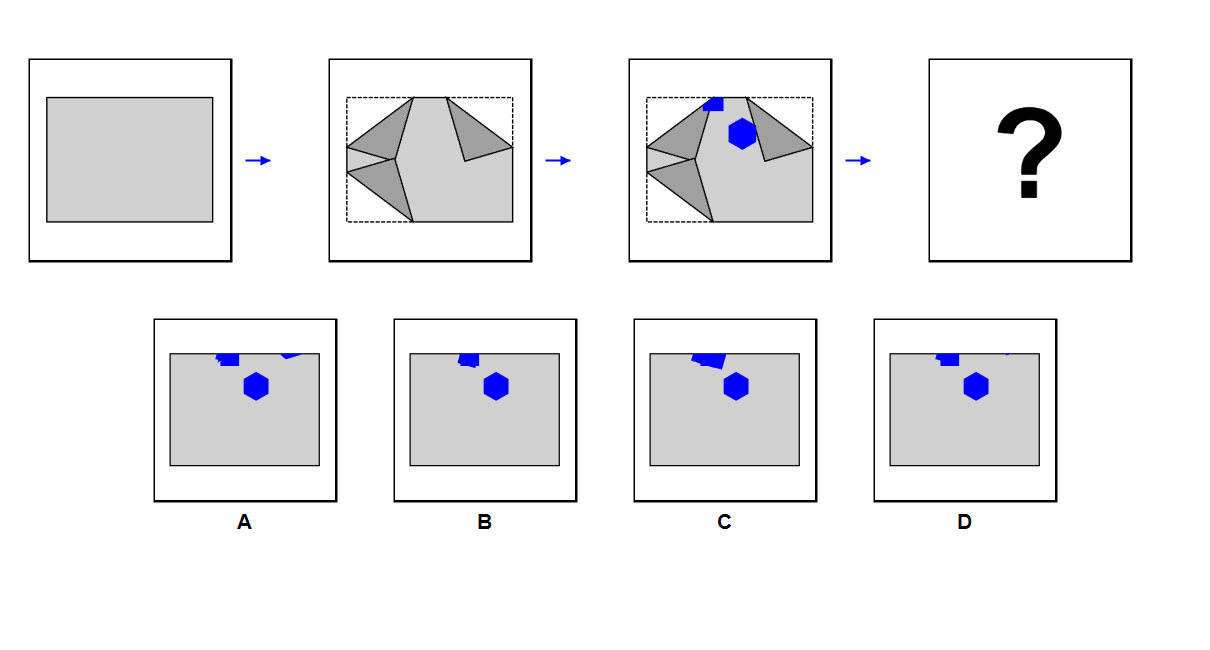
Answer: D